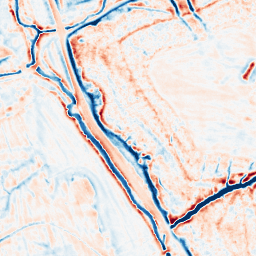
Category: edge_preserving
Decomposition family: bilateral
Decomposition parameters: d: 15
sigma_color: 75
sigma_space: 150
Upsampling method: cubic_mitchell
Upsampling parameters: scale: 2
Upsampling scale: 2